Field crop: maize
Growth stage: 2
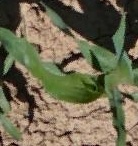
Species: maize